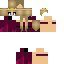
A female human skin with dark skin, wearing blonde crown dressed in a gold robe top and brown pants, featuring a closed mouth.